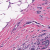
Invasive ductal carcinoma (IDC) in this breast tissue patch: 1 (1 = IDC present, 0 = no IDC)